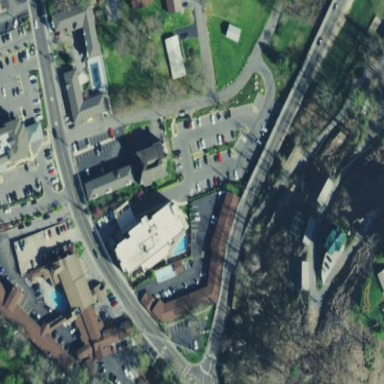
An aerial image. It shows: Hotel building that serves as motel for tourists.